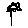
Label: flower